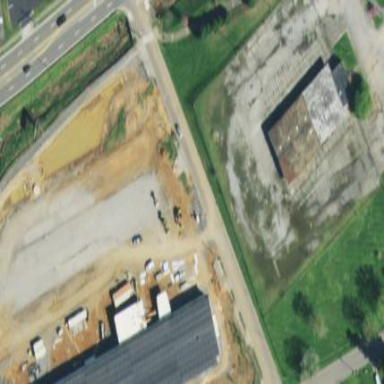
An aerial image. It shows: Brownfield site.